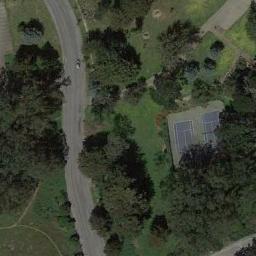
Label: tennis_court